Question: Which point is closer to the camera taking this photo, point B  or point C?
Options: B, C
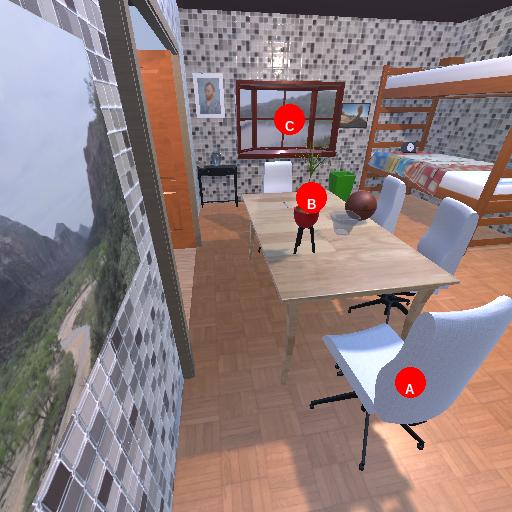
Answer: B